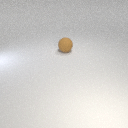
large brown rubber sphere